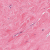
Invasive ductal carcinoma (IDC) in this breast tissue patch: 0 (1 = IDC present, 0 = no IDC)